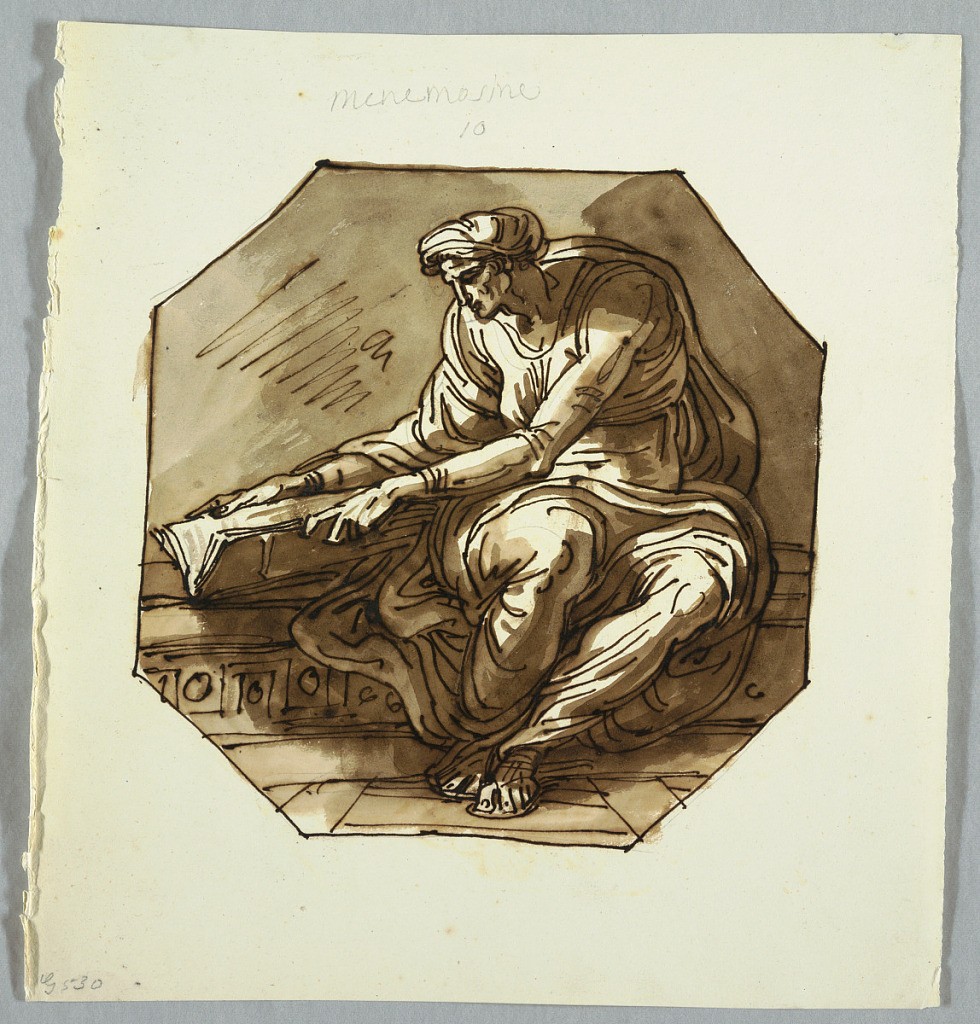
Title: Drawing
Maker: Felice Giani, Italian, 1758–1823
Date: About 1820. (?)
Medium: Pen and brown ink, brown wash, over black chalk, on rolled paper.
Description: Vertical Rectangle in octagonal frame. Shown in the pose of the Cimaean Sibyl; the book lies upon the bench, upon which she sits.